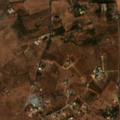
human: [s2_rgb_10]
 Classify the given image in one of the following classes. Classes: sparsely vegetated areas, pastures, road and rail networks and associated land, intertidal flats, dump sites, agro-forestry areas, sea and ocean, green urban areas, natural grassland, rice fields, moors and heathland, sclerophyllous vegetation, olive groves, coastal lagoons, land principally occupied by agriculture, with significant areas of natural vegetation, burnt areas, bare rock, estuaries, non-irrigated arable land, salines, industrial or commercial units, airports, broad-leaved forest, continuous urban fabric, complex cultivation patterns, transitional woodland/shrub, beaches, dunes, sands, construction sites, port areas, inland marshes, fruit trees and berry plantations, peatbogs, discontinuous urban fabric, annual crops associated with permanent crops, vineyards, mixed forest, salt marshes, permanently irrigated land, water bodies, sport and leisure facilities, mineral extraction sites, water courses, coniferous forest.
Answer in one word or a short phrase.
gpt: sport and leisure facilities, vineyards, fruit trees and berry plantations, annual crops associated with permanent crops, complex cultivation patterns